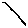
Label: square